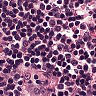
Metastatic tissue present: no